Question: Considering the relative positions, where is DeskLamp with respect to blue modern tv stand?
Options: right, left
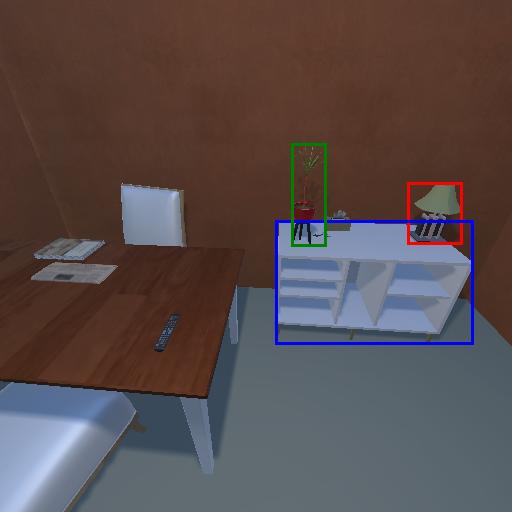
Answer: right